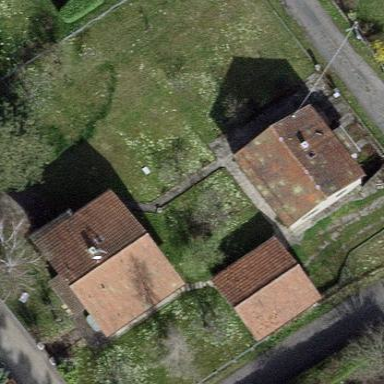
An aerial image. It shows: Garden enclosed by fence.